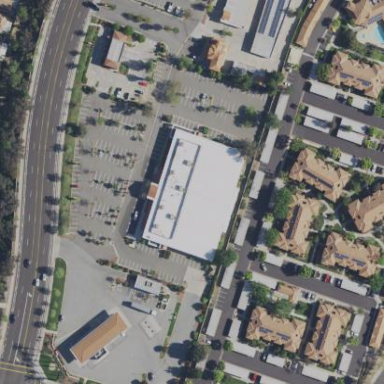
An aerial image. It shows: Building with bowling alley inside.